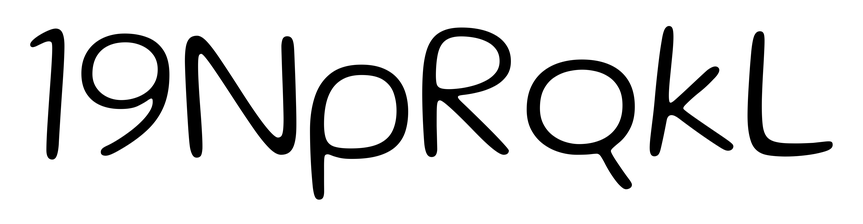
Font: Gluten_ExtraLight